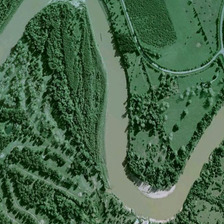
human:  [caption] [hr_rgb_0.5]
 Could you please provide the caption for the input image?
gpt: many green trees are in two sides of a curved gray green river .

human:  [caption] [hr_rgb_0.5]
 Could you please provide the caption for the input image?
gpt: many green trees are in two sides of a curved gray green river .

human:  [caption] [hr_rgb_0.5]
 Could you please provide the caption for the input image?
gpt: many green trees are in two sides of a curved gray green river .

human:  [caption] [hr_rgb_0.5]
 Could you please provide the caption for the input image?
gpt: many green trees are in two sides of a curved gray green river .

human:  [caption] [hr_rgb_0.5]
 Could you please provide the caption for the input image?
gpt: many green trees are in two sides of a curved gray green river .